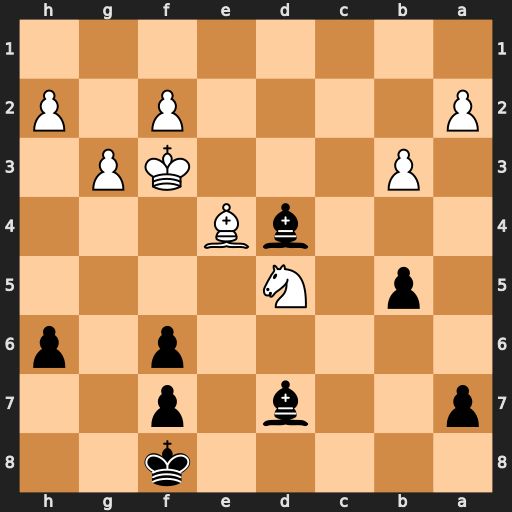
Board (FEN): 5k2/p2b1p2/5p1p/1p1N4/3bB3/1P3KP1/P4P1P/8
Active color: b
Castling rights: -
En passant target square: -
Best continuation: f5 Bd3 Bc6 Kf4 Bxd5